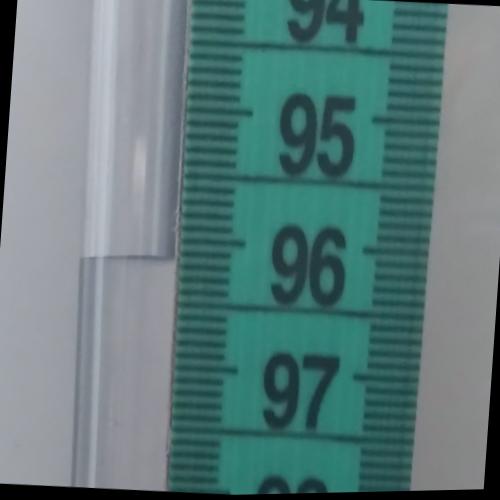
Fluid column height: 96.1 cm